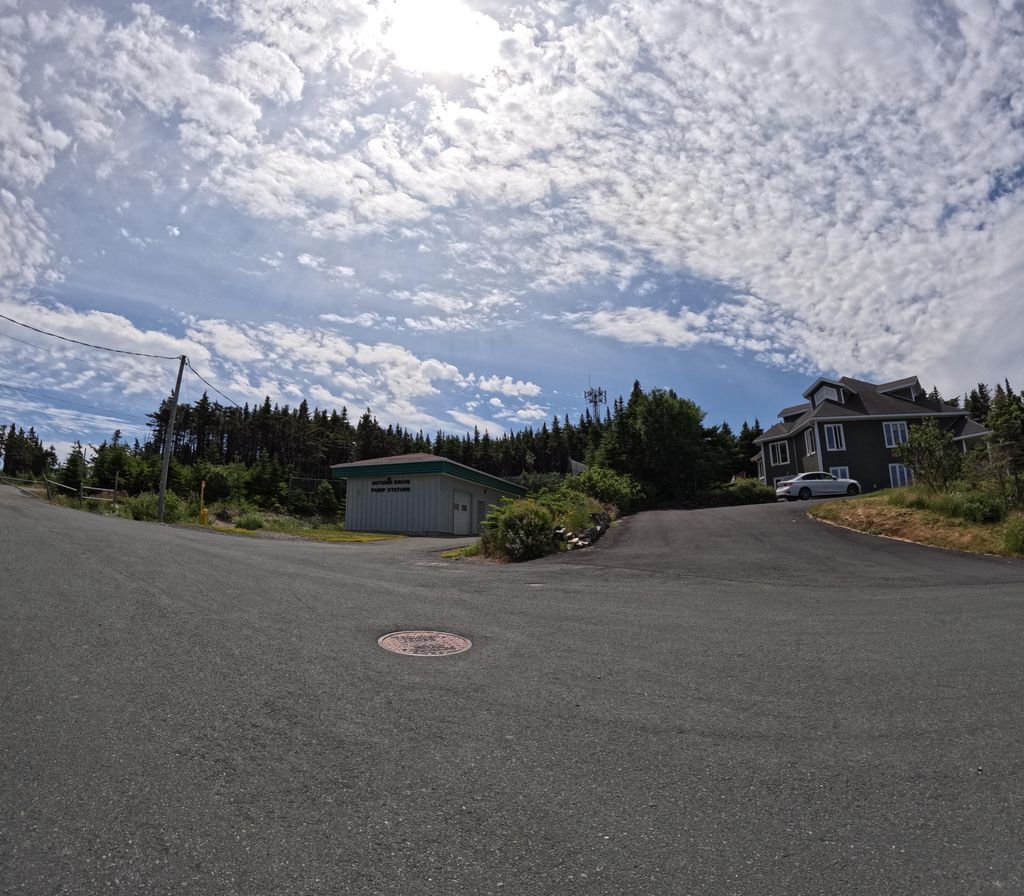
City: st_johns